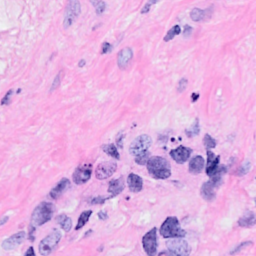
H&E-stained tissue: Breast